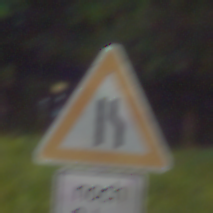
Verkehrszeichen: EinseitigVerengteFahrbahnRechts
Zusatzzeichen unten: LaengeEinerStrecke4
Umgebung: Outdoor, Suburban
Tageszeit: Night
Wetter: PartlyCloudy
Licht: Artificial
Jahreszeit: NotSpecified
Kontrast: HighContrast